Question: I have two sets of points with error bars. I would like to offset the second so it's displayed slightly down from the first set, so that it doesn't obscure the original.
Here is a mock data set:
'''
x=runif(4,-2,2)
y=c("A","B","C","D")
upper=x+2
lower=x-2
x_1=runif(4,-1,3)
upper_1=x_1+1
lower_1=x_1-2
'''
Here is the code that I used to produce the plot:
'''
qplot(x,y)+
geom_point(size=6)+
geom_errorbarh(aes(xmax=upper,xmin=lower),size=1)+
geom_point(aes(x_1,y),size=6,pch=8,vjust=-1,col="grey40")+
geom_errorbarh(aes(xmax=upper_1,xmin=lower_1),size=1,col="grey40")
'''
And here is the plot:

I would like the grey asterisks and associated errors bars to be plotted a hair below the black circles and associated error bars. I would transform the data set, but the Y-axis is categorical variables.
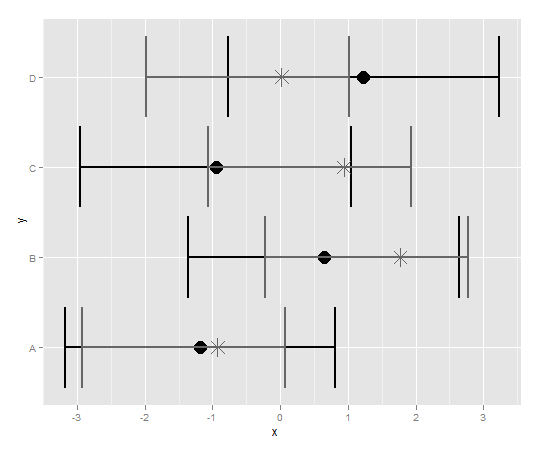
Answer: Using Richie's reorganization of your data, this is also possible purely within 'ggplot', without having to mess with the axis:
'''
dodge <- position_dodge(width=0.5)
p <- ggplot(dfr,aes(x=y,y=x,colour=type)) +
geom_point(aes(shape=type),position=dodge) +
geom_errorbar(aes(ymax=upper,ymin=lower),position = dodge) +
scale_colour_manual(values = c('gray','black')) +
scale_shape_manual(values = c(8,19)) +
coord_flip() +
opts(legend.position="none")
'''
which gives me this plot:

: Since version 0.9.2 'opts' has been <URL> by 'theme':
'''
+ theme(legend.position = "none")
'''